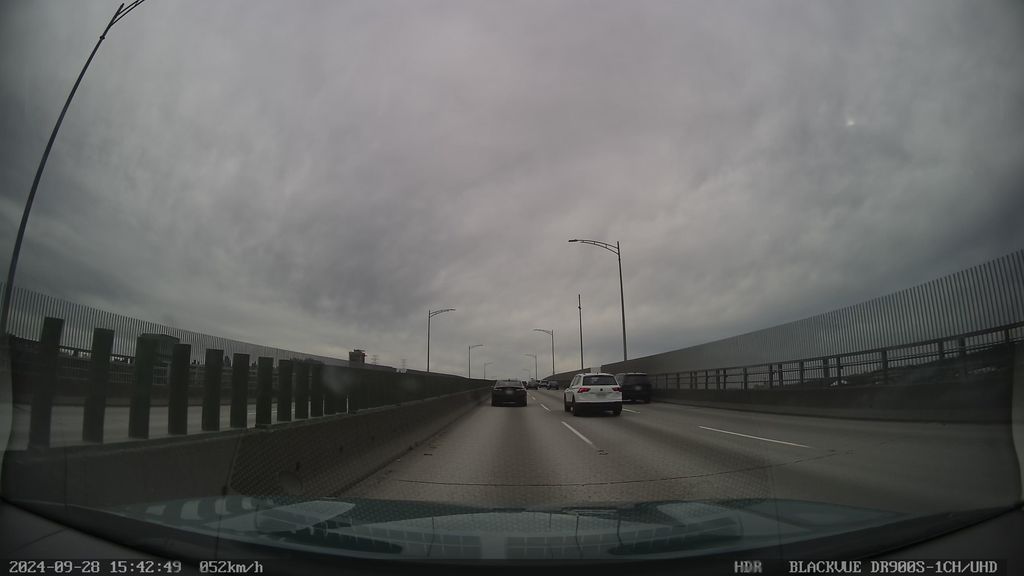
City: vancouver